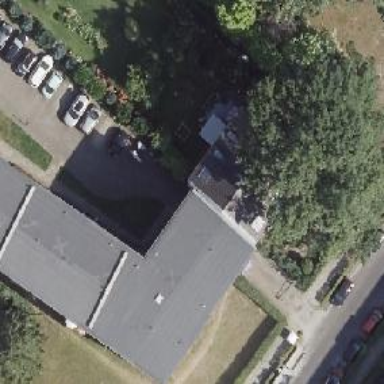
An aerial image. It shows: Driveway tunnel serving as building passage.